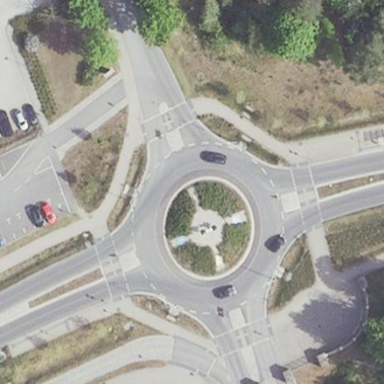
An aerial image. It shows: Secondary road with asphalt surface leading to roundabout.